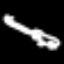
Label: frog